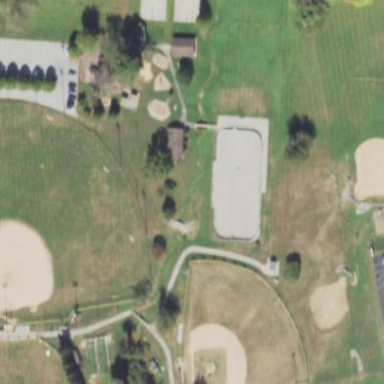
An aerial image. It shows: Park with tennis courts.